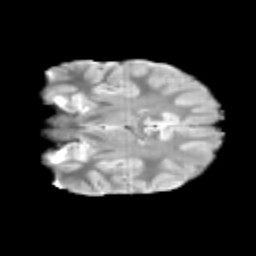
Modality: T2w
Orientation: coronal
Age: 12
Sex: male
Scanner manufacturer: siemens
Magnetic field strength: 3 T
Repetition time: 3.8 s
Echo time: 0.07 s